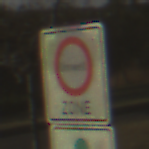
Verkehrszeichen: BeginnUmweltzone
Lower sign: FreistellungVomVerkehrsverbot3
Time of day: SunriseSunset
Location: Outdoor (Nature)
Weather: Clear
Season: NotSpecified
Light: Natural